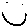
Label: smiley face